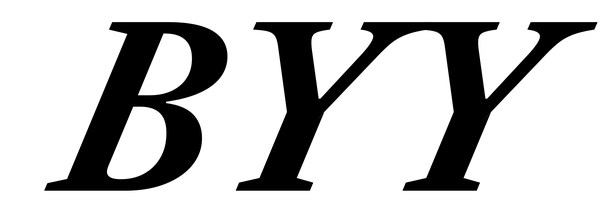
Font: LibreCaslonText-Italic_Bold_Italic